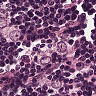
Metastatic tissue present: yes